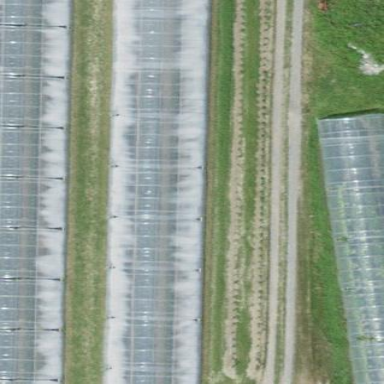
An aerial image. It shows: Greenhouse.